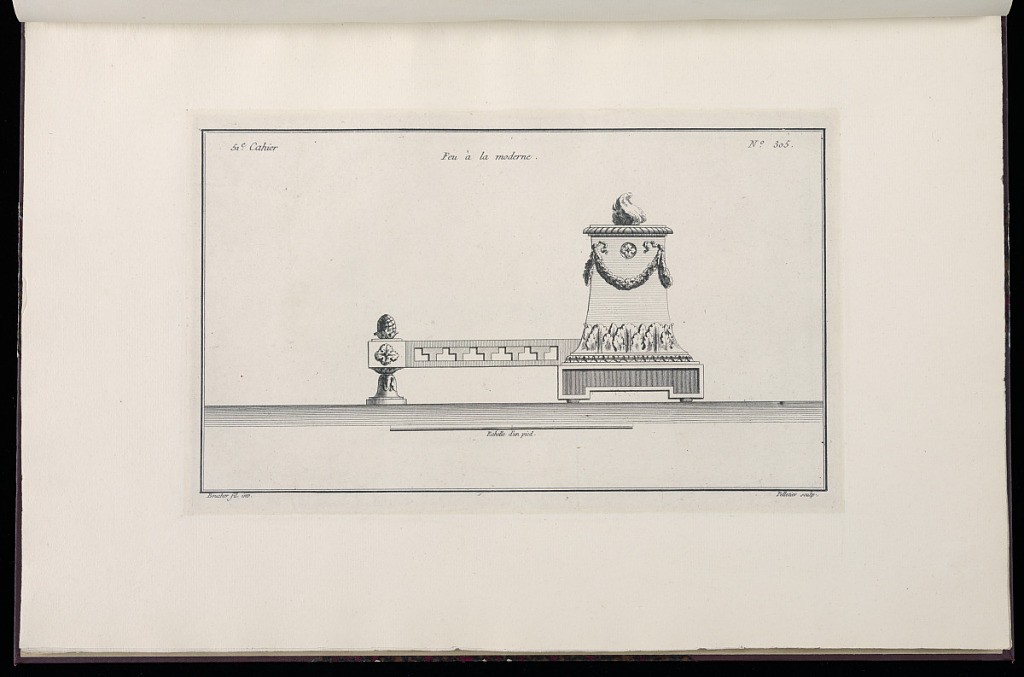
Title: Feu à la moderne
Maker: Juste-François Boucher, French, 1736 – 1782
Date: ca. 1775
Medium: Engraving on off white laid paper
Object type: Print
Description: Design for an andiron decorated with ornament motifs including pinecone, rosettes, acanthus leaves, lamb tongue, garland, and a flame. The plate is signed.